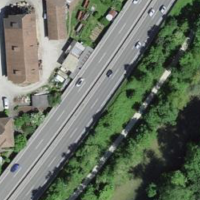
EUNIS habitat code: 57
Species observed at this site:
Allium ursinum
Prunus padus
Cinclus cinclus